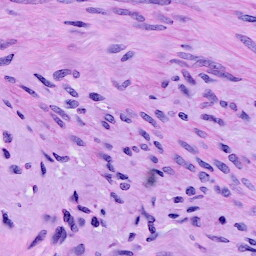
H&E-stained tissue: Cervix